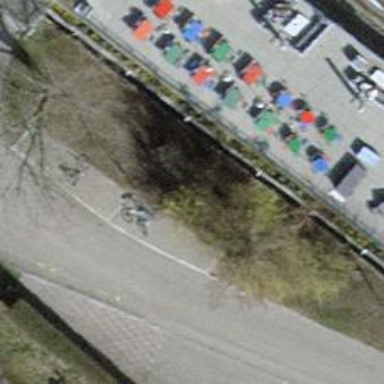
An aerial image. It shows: Bicycle parking area with stands.